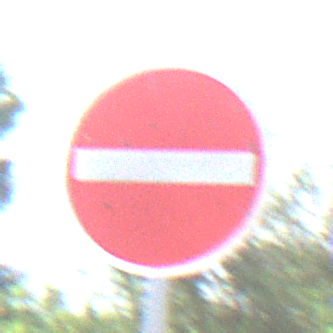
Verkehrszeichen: VerbotDerEinfahrt
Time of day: Midday
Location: Outdoor (Nature)
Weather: PartlyCloudy
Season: NotSpecified
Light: Natural